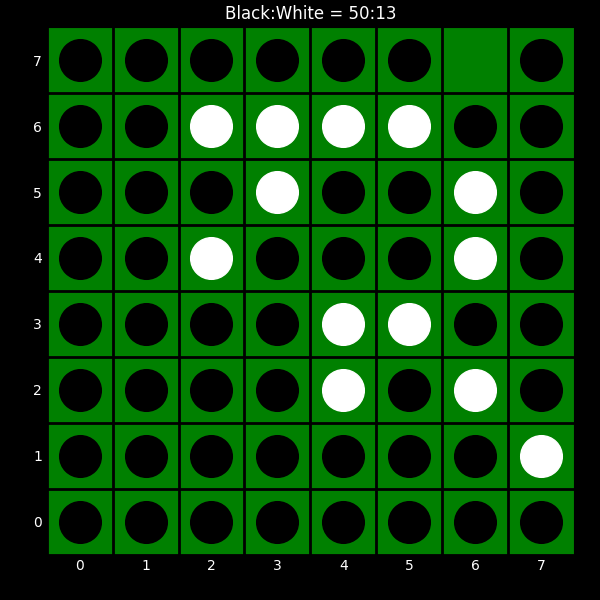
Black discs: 50
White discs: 13